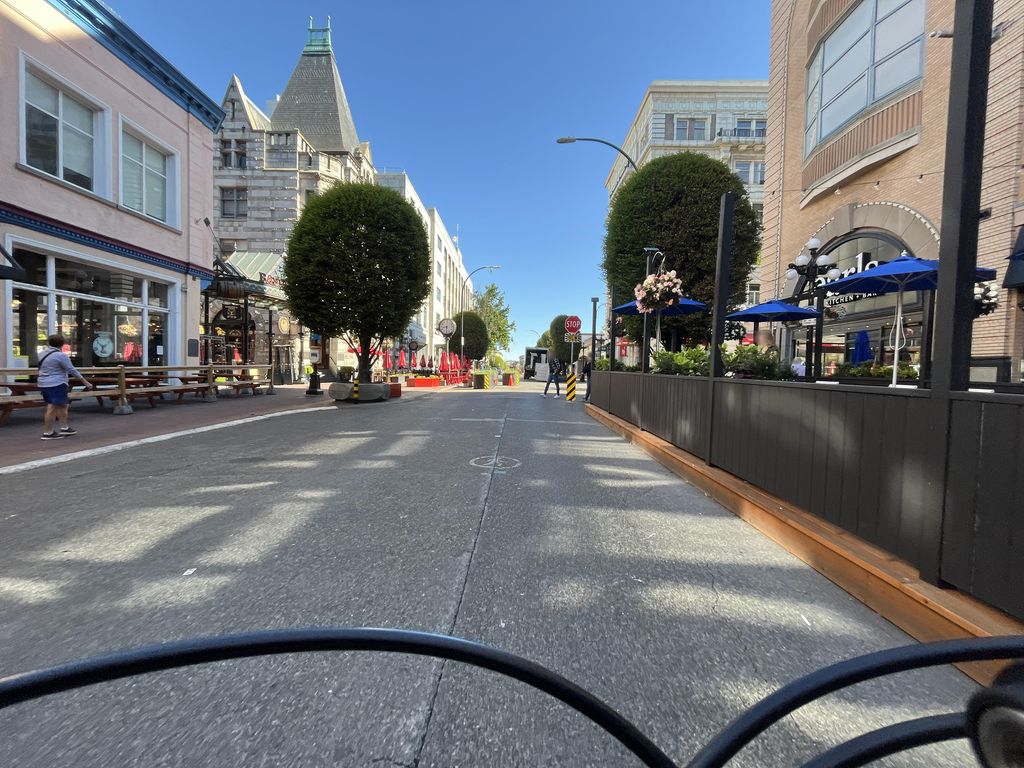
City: victoria